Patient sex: F
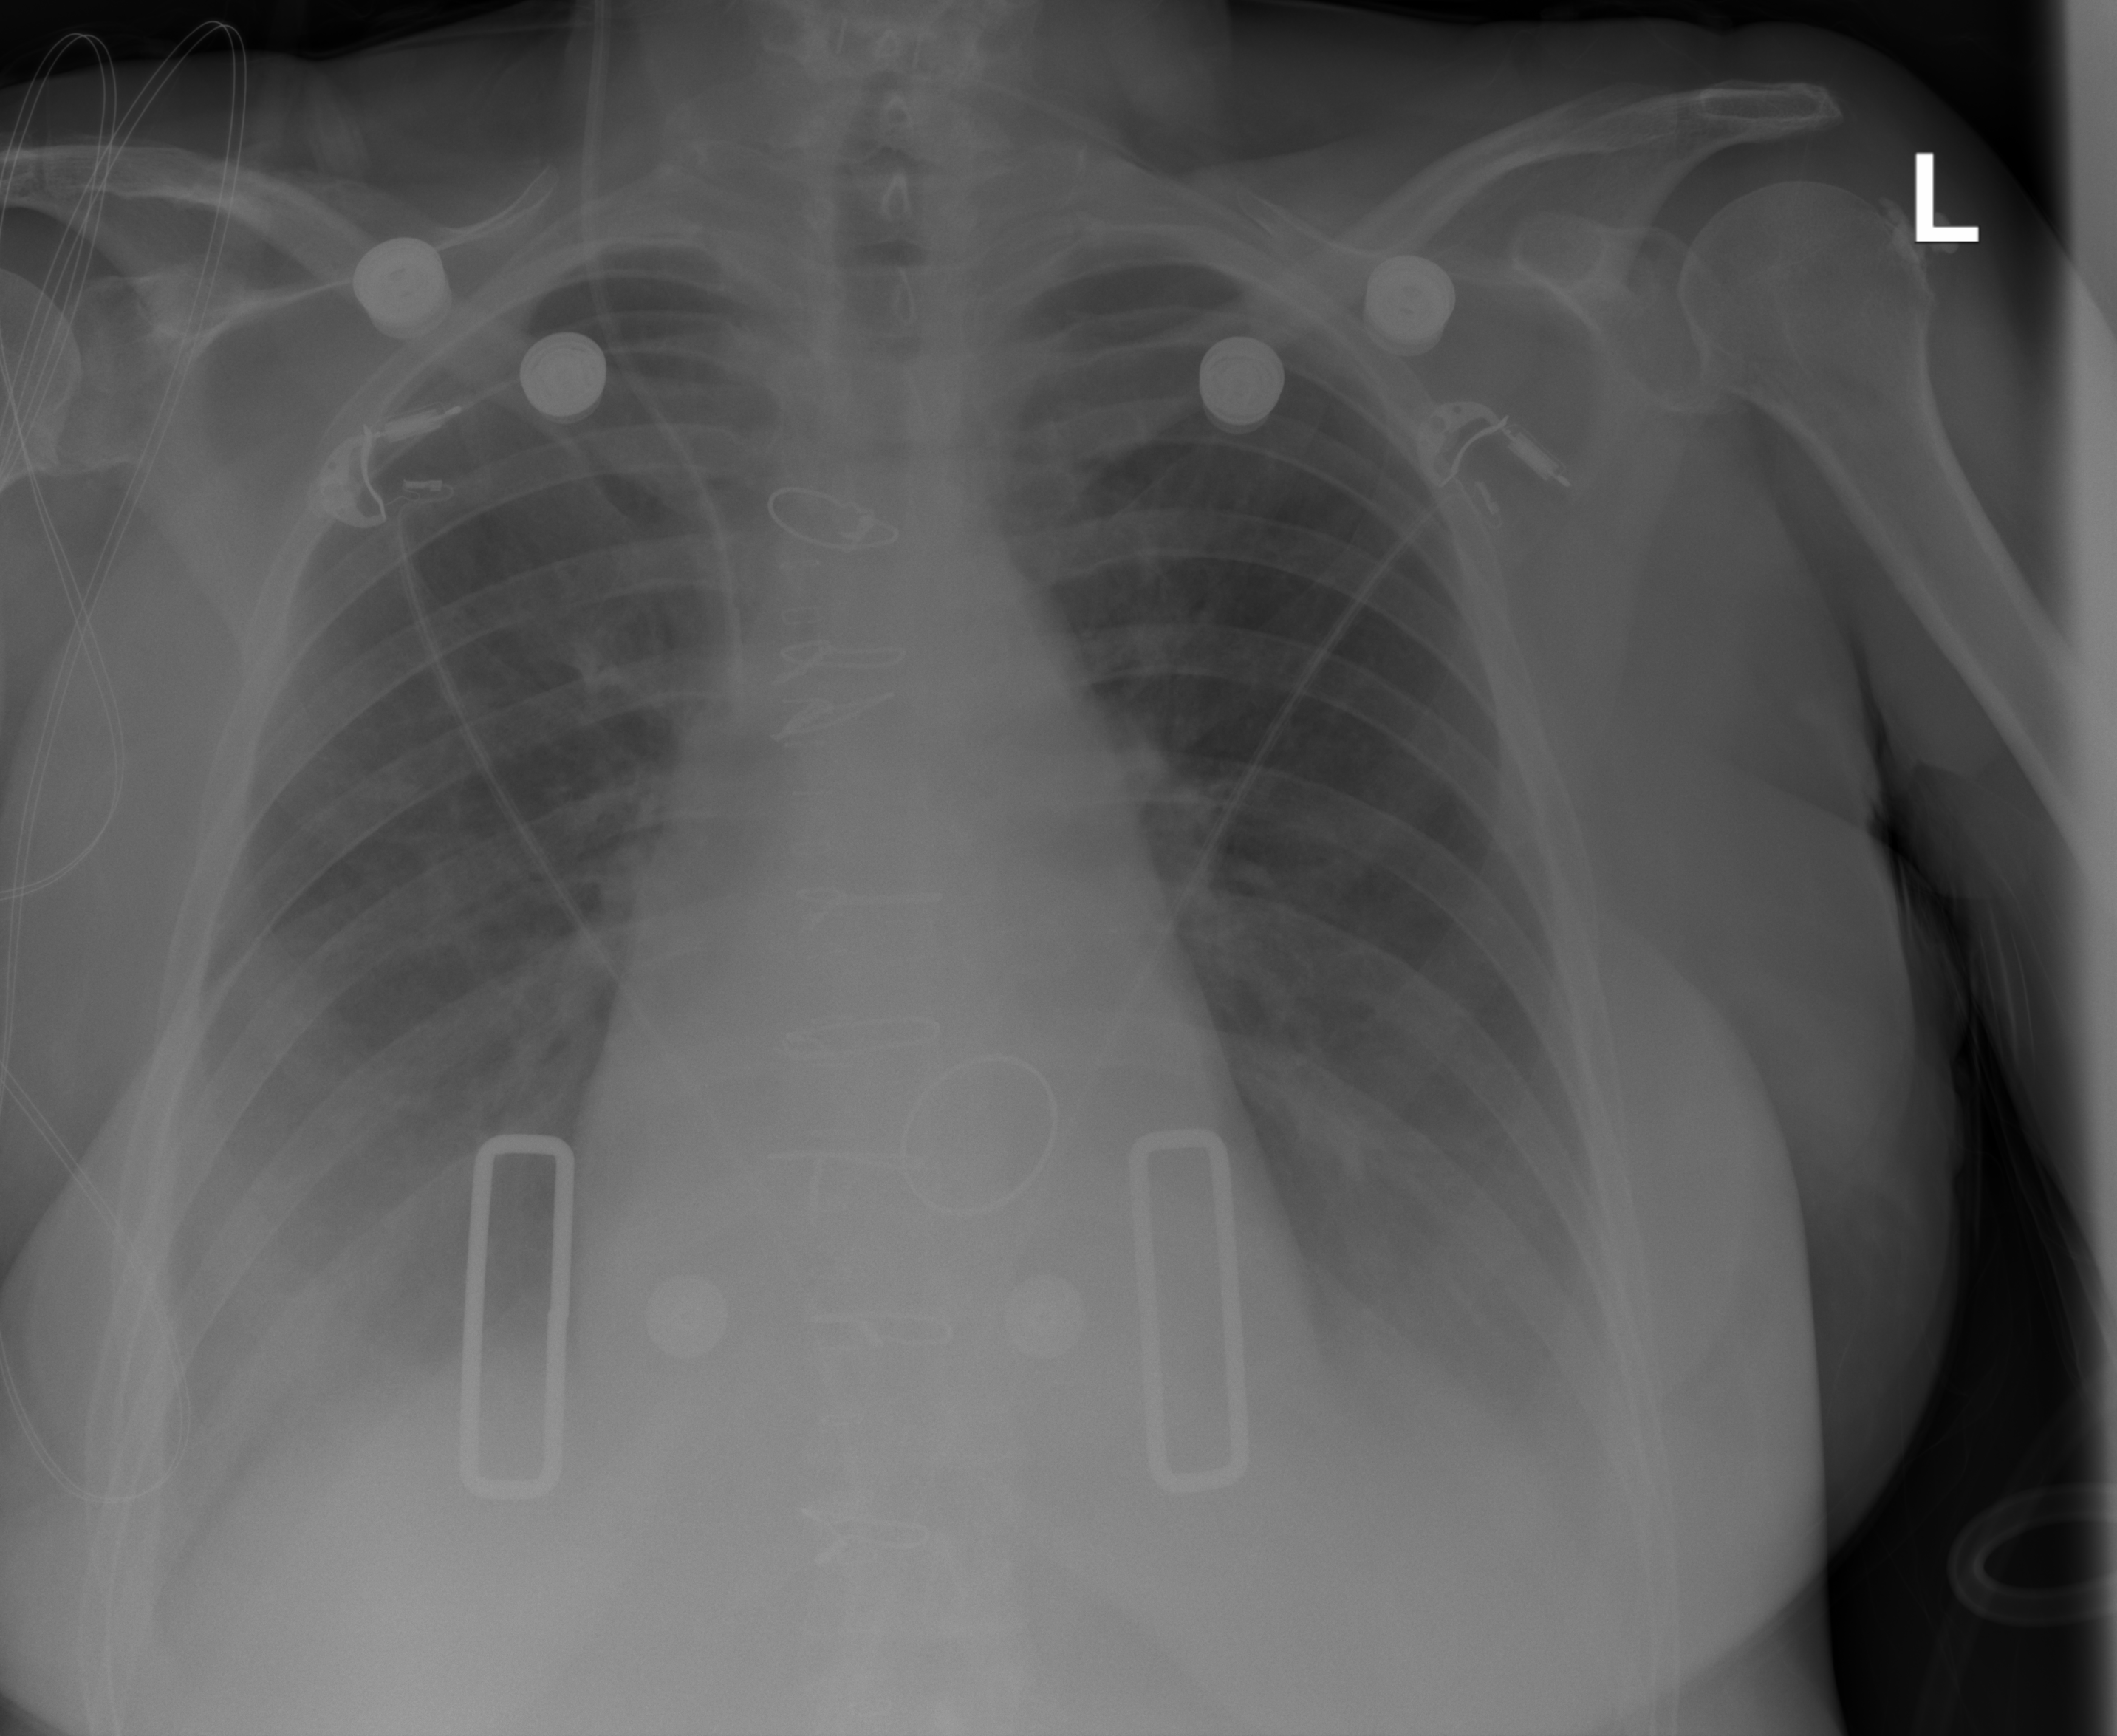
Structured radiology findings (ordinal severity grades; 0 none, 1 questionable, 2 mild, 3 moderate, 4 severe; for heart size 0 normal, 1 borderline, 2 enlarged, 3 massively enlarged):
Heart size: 2
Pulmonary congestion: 2
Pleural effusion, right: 2
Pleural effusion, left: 2
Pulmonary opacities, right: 0
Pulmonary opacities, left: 0
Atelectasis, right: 2
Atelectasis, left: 2